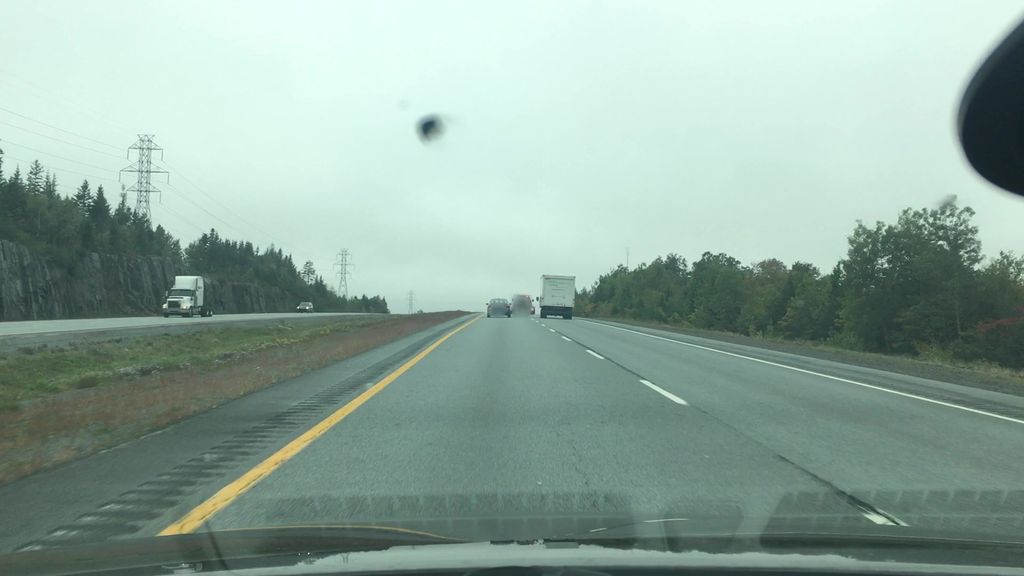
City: halifax